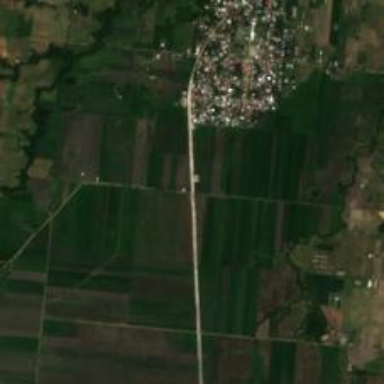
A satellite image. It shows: Trunk highway.